Field crop: maize
Growth stage: 2
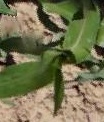
Species: maize